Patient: sex M, age 68
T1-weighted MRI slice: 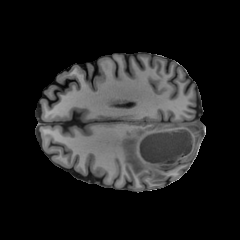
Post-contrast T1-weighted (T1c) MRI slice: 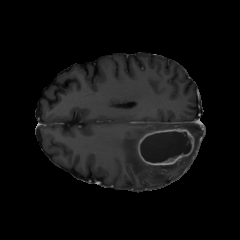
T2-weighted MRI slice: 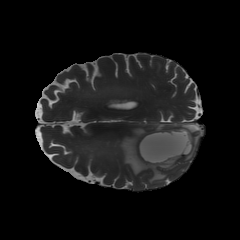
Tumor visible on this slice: yes
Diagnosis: Glioblastoma, IDH-wildtype
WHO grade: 4